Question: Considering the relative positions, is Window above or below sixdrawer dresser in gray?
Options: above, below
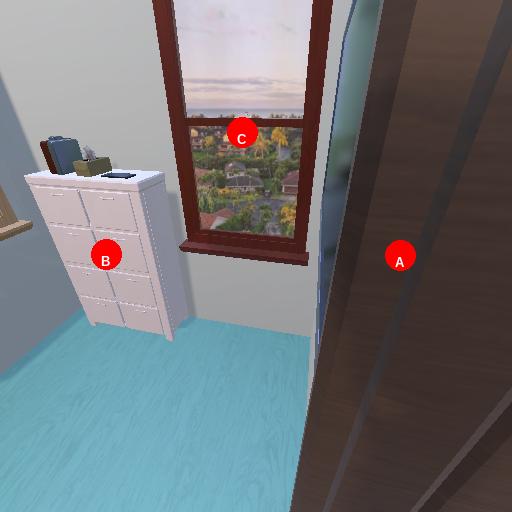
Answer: above